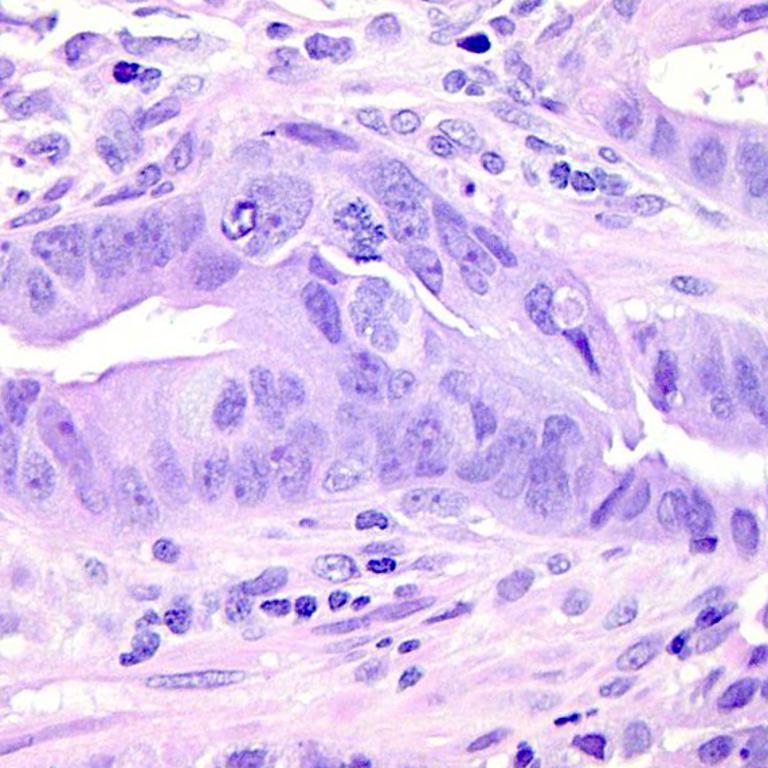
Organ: colon
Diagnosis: adenocarcinomas